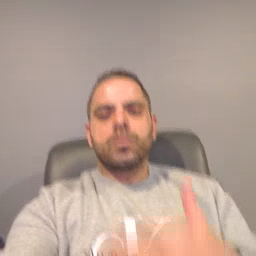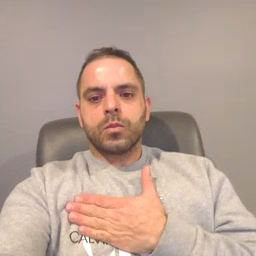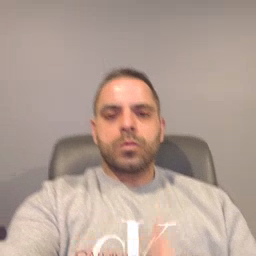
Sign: minemy